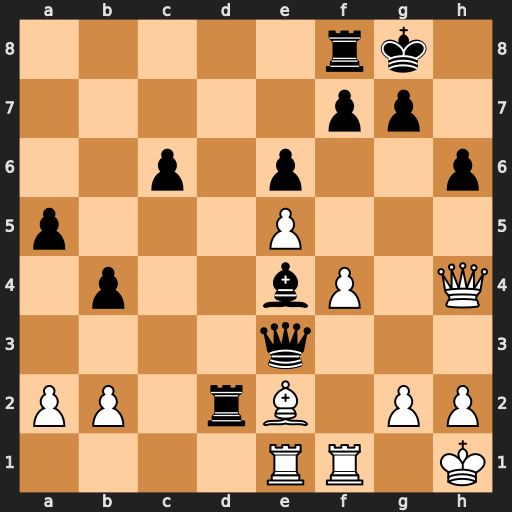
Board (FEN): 5rk1/5pp1/2p1p2p/p3P3/1p2bP1Q/4q3/PP1rB1PP/4RR1K
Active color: w
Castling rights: -
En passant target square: -
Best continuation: Bf3 Bxf3 Rxe3